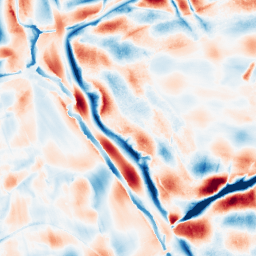
Category: wavelet
Decomposition family: wavelet_dwt
Decomposition parameters: wavelet: db8
level: 5
Upsampling method: cubic_catmull_rom
Upsampling parameters: scale: 4
Upsampling scale: 4